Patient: sex M, age 32
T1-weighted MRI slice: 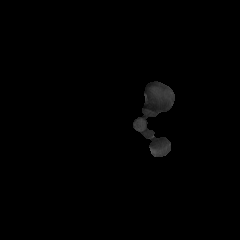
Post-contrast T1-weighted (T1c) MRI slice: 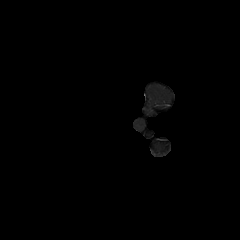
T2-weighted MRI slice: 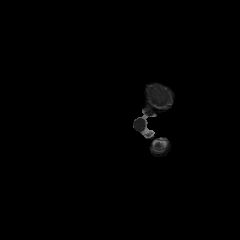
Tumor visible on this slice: no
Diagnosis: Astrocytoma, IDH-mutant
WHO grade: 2